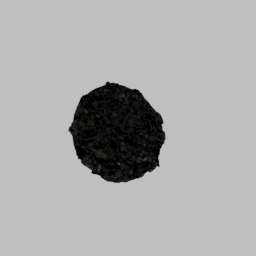
Label: nature